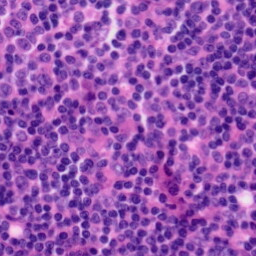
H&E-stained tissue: Tonsil